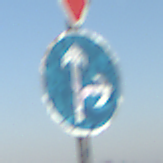
Verkehrszeichen: VorgeschriebeneFahrtrichtungGeradeausOderRechts
Zusatzzeichen oben: VorfahrtGewaehren
Umgebung: Outdoor, Nature
Tageszeit: MorningAfternoon
Wetter: PartlyCloudy
Licht: Natural
Jahreszeit: NotSpecified
Kontrast: HighContrast